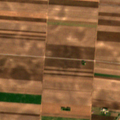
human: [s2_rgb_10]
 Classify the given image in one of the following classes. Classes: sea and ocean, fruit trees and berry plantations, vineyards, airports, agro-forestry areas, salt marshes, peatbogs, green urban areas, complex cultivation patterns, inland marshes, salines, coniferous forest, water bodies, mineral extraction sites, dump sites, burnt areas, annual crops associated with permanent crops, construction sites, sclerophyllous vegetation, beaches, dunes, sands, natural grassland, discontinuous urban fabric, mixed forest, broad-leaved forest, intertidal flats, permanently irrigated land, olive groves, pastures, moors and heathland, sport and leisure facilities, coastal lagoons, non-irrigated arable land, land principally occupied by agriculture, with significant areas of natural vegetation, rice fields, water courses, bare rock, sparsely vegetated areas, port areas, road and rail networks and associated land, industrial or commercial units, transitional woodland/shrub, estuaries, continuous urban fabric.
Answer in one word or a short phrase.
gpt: non-irrigated arable land